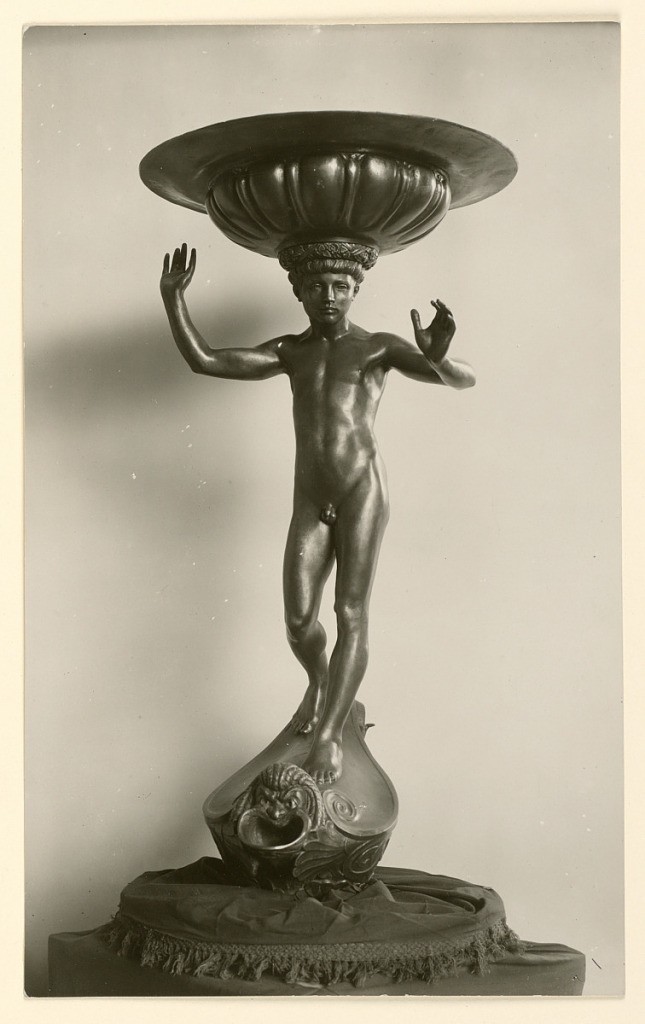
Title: Fountain in bronze
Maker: Elihu Vedder, American, 1836 – 1923
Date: ca. 1890
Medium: photographic print on heavy glossy paper
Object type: Photograph
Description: Vertical rectangle. The nude figure of a boy, standing, faces the viewer. The arms are upraised. He carries a basin on his head and stands on a pedestal in the form of a vessel with a grotesque head.